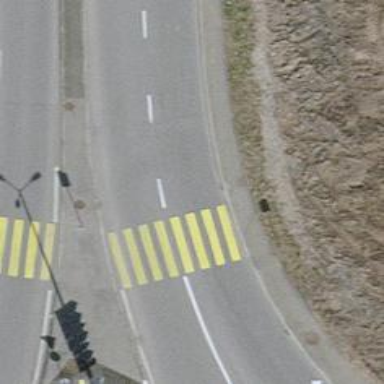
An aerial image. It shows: Uncontrolled zebra crossing with central island.